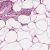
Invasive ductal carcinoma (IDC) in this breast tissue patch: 0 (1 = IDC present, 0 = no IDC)